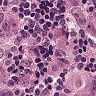
Metastatic tissue present: yes